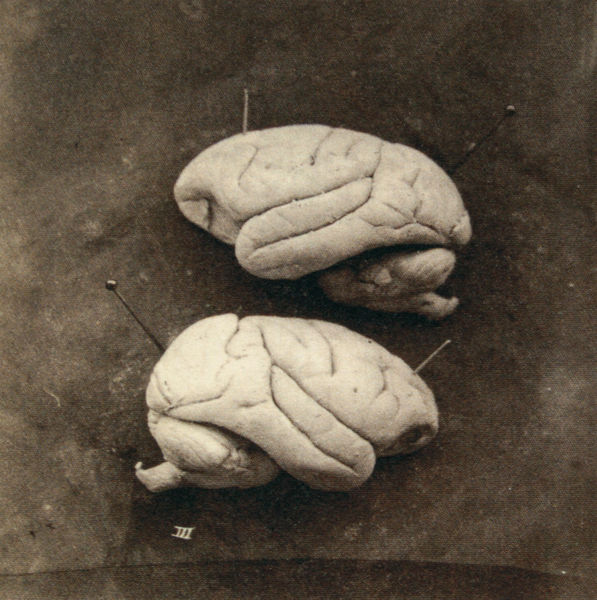
Titel: Aufnahme eines Affenhirnpräparates
Standort: Nürnberg
Institution: Germanisches Nationalmuseum
Schlagwörter: weiß, braun, grau, profil, schwarz, tisch, tiere, alt, anatomie, falten, mensch, tod, natur, drei, paar, farbig, zwei, probe, furchen, klein, baby, sepia, nadel, knöpfe, foto, fotografie, photographie, fugen, hälfte, hälften, lappen, schwarzweiss, medizin, photo, flecken, seiten, zahl, halb, nadeln, sammlung, forschung, windung, aufnahme, rillen, innereien, römisch, wissenschaft, organ, teile, weh, biologie, proben, hirn, exponat, getrocknet, photos, eingeweide, analyse, stecknadel, windungen, gehirn, iii, eklig, stecknadeln, präparat, seziert, babay, römische ziffer, pin, max von gabriel, aufgespießt, aufgespiess, gehirne, hirnhälften, gehin präpariernadeln, hirnwindungen, sezerung, gehinre, speld, windunge, medezin, medizinischespräparat, gehirnwindungen